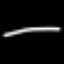
Label: line